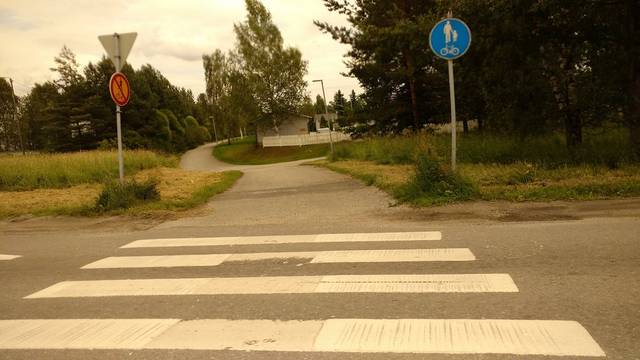
Region: Finland
Coordinates: 60.394, 23.124